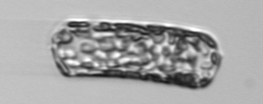
Label: Guinardia_striata